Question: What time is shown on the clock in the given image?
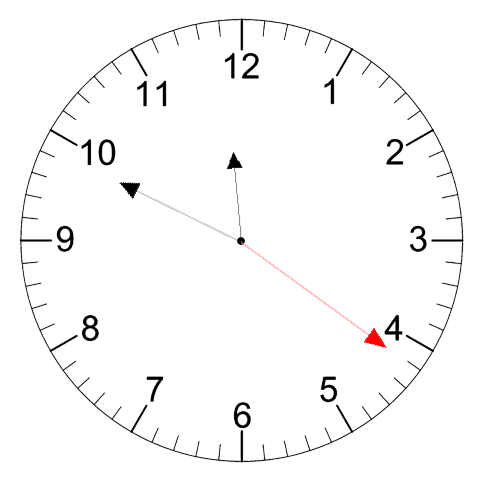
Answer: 11:49:21